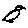
Label: bird